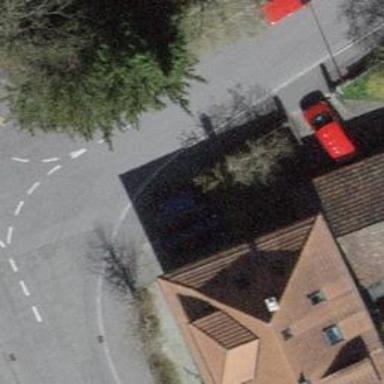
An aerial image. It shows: Post box.